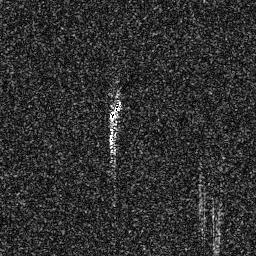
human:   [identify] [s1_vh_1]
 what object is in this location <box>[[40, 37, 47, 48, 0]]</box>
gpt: <ref>1 medium ship at the center</ref>